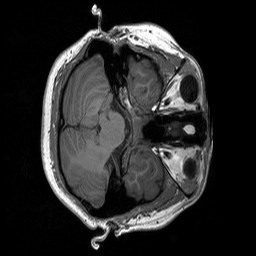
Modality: T1w
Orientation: axial
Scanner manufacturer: siemens
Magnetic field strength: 3 T
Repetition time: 1.76 s
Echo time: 0.0022 s